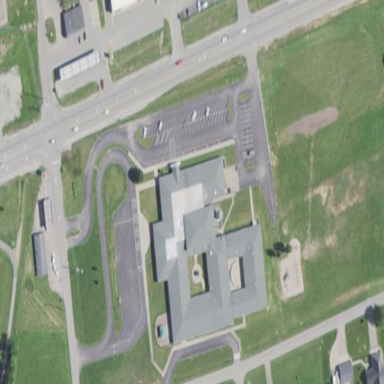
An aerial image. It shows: School building.